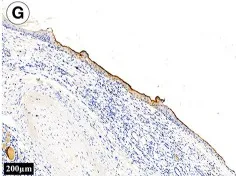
Immunohistochemical study of kidney cystic lesion. (G-I) The urothelium was positive for uroplakin III, while the cuboidal epithelium expressed this marker weakly and irregularly.
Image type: pathology (immunostaining)